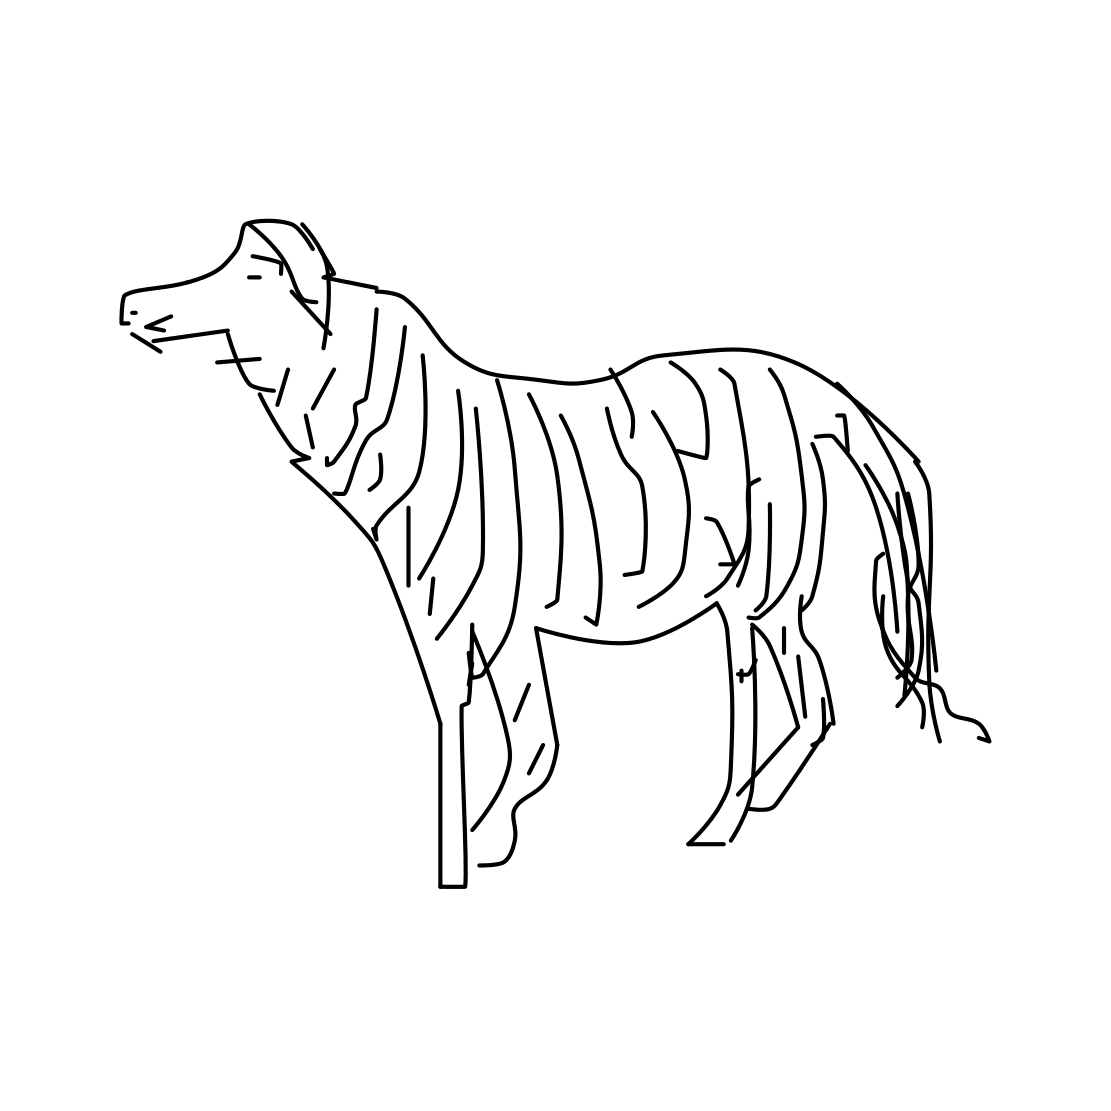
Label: zebra